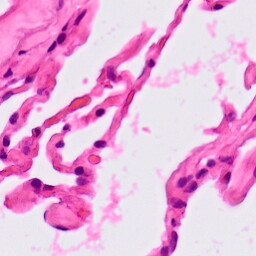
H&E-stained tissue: Lung